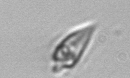
Label: Oxytoxum